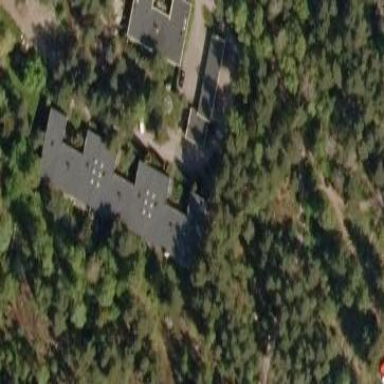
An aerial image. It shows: Terrace building.